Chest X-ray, PA view. Patient: 53 years old, sex M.
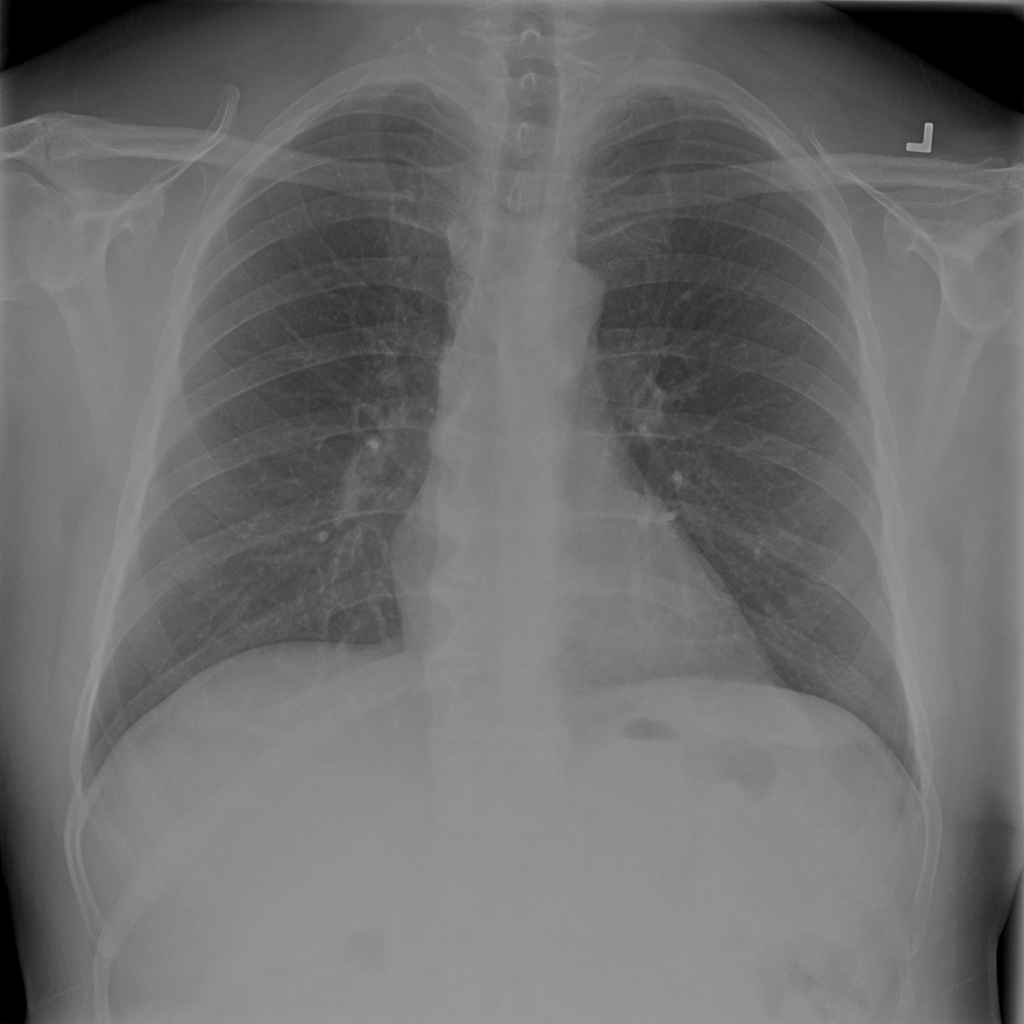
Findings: No Finding